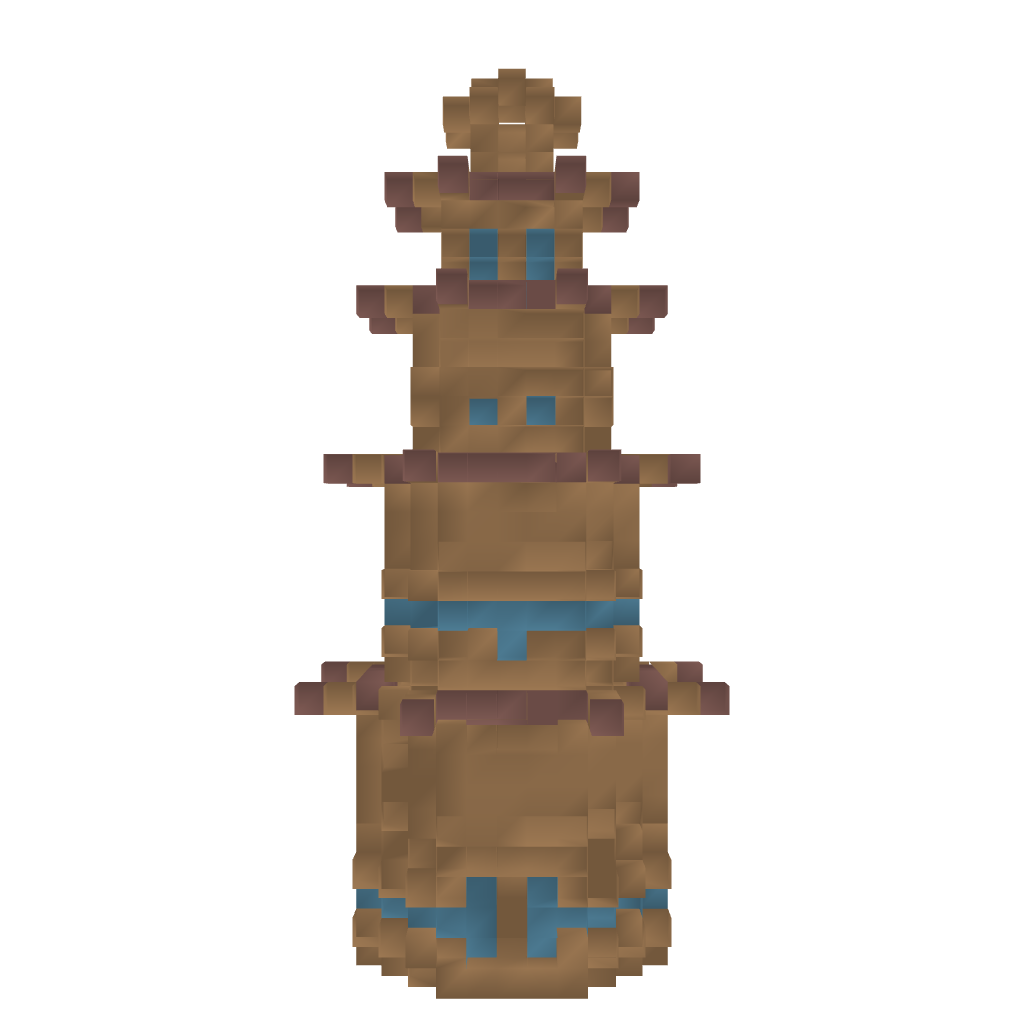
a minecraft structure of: Pagoda of LIGHT high quality